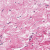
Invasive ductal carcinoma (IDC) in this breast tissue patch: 0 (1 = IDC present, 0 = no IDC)